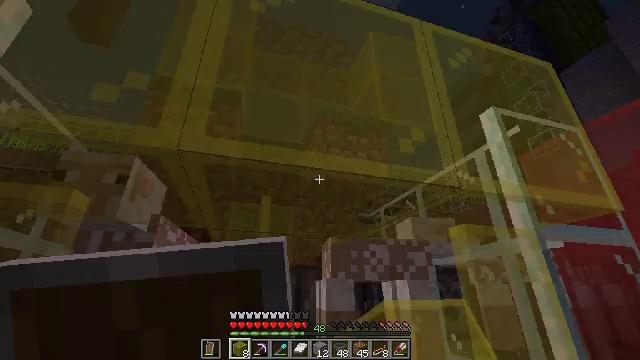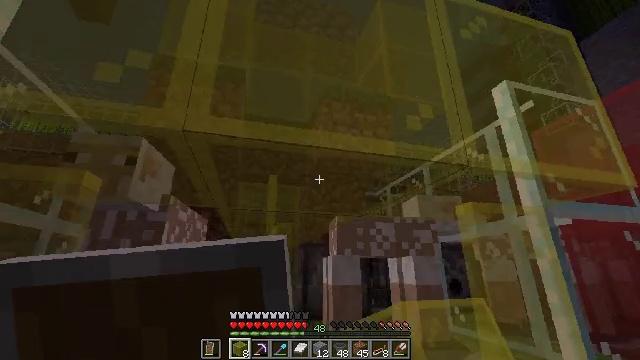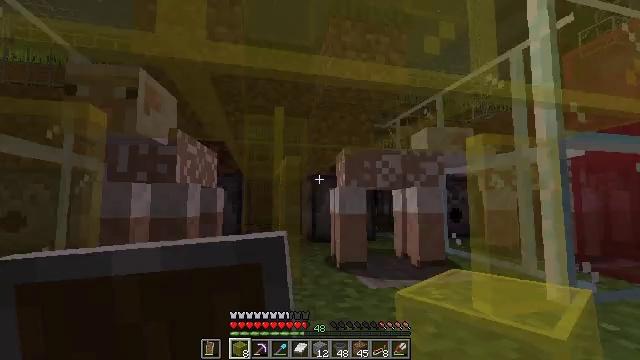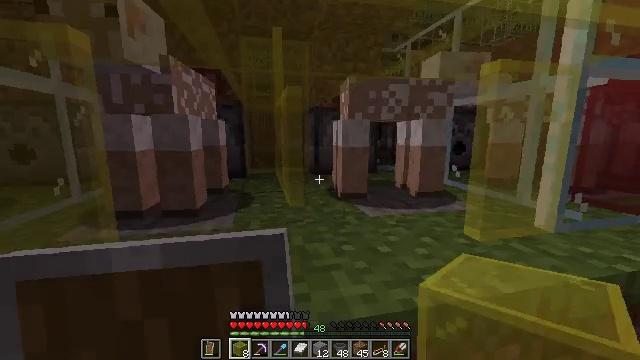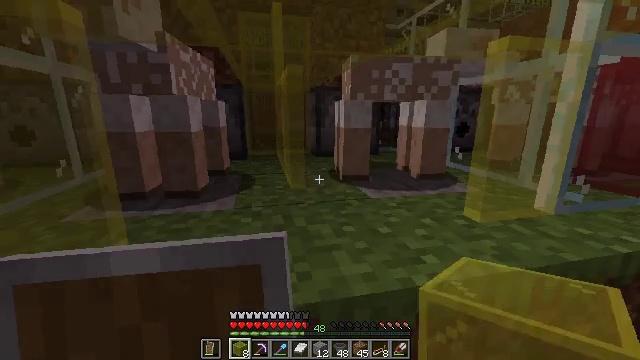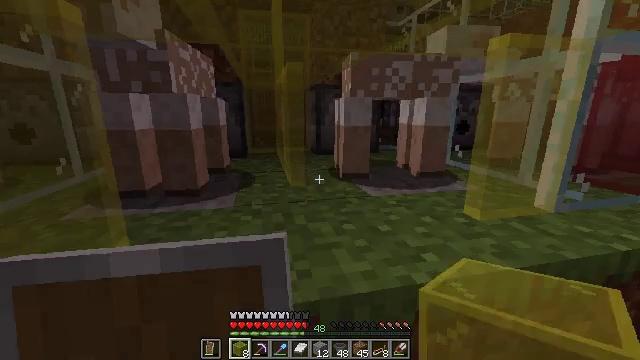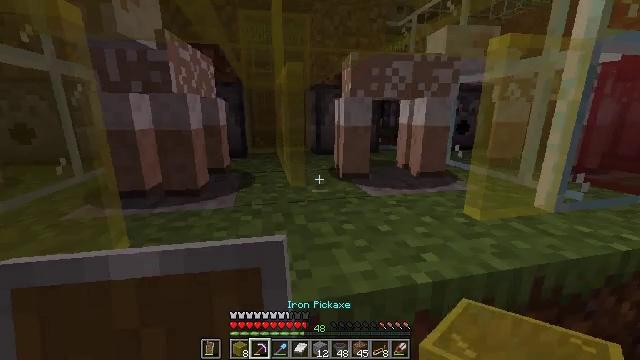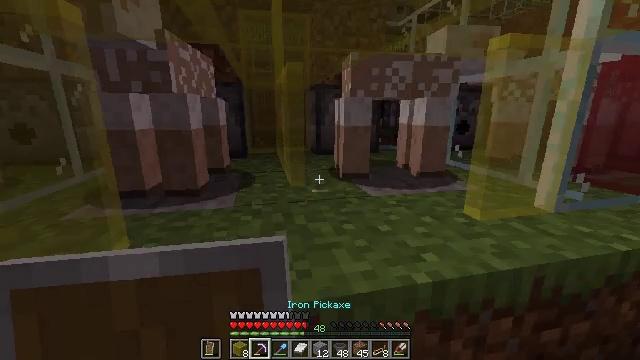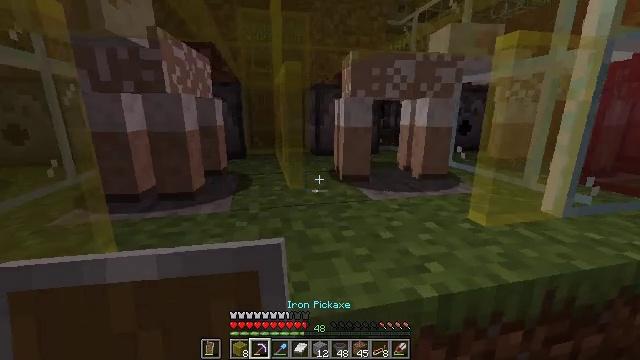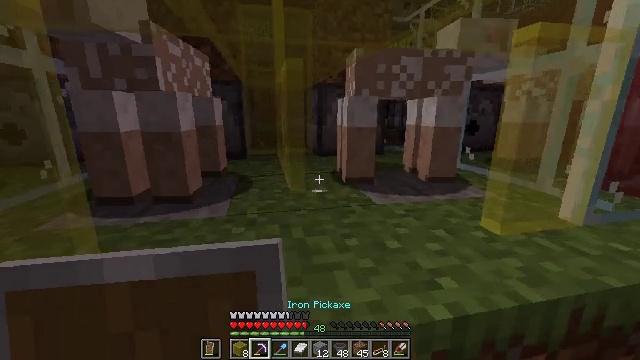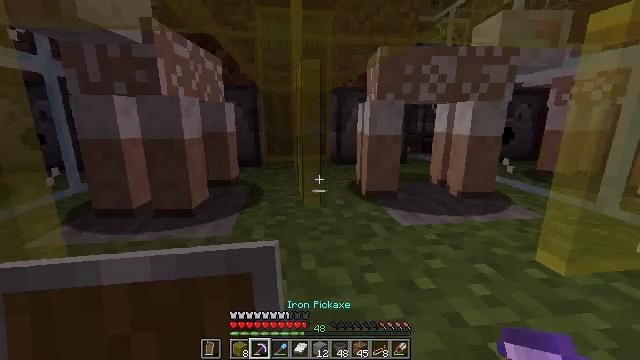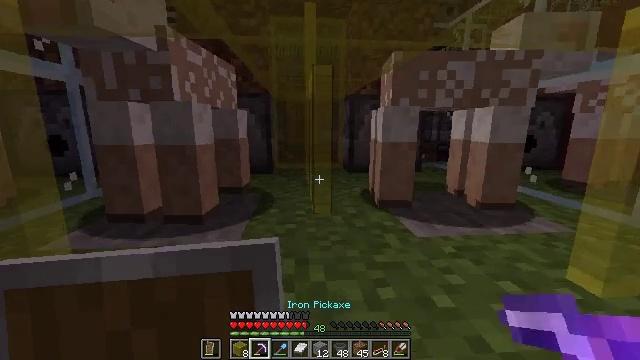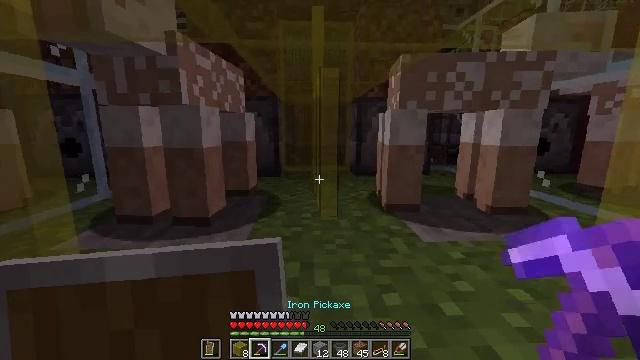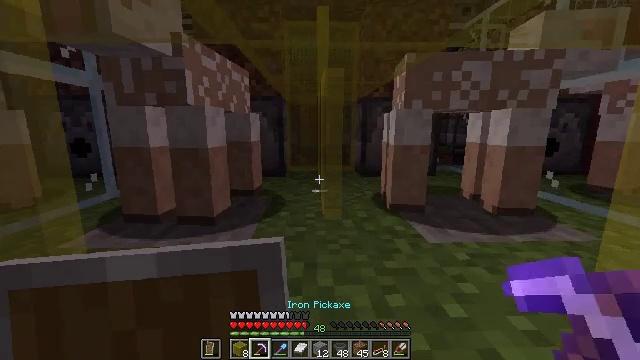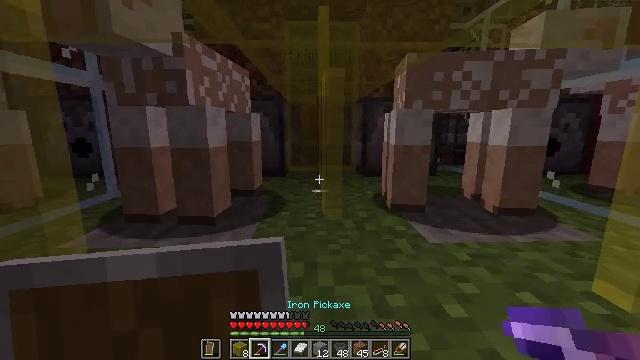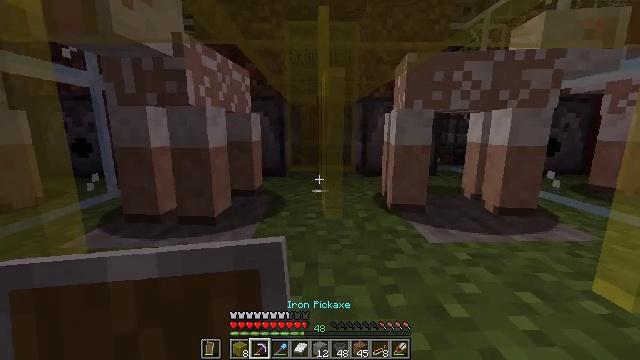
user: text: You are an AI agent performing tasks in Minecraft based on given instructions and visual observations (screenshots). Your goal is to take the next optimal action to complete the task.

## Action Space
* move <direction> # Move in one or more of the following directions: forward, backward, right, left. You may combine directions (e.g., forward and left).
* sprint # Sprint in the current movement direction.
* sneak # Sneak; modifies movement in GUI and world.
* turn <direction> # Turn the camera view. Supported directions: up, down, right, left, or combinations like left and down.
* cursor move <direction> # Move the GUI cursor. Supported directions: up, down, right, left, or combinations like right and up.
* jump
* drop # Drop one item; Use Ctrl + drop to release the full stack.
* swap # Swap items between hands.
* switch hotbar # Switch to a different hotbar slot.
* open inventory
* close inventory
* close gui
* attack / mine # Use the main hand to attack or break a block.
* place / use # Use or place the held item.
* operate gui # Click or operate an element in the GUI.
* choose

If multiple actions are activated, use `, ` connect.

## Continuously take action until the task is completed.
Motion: motion action
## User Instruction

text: Mine the yellow stained glass pane to remove it.
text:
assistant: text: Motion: turn left and down
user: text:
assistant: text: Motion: turn left and down
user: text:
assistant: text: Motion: turn down
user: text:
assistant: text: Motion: turn down
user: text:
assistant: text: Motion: no_op
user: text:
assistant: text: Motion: no_op
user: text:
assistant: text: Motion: no_op
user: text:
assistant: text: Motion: move forward
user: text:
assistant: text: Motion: move forward
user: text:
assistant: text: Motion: move forward, turn left and up
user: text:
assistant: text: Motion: move forward, turn left and up
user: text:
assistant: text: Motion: turn left
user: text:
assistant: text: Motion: turn left
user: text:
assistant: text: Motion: no_op
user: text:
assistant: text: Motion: no_op
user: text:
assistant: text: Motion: turn right
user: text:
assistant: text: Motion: no_op
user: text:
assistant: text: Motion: no_op
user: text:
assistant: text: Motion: attack / mine
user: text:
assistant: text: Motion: attack / mine
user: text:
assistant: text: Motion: attack / mine
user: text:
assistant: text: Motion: attack / mine
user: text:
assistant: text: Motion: attack / mine
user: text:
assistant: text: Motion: attack / mine
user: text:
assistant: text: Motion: attack / mine
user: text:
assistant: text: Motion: attack / mine
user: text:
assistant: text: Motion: attack / mine
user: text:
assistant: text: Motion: attack / mine
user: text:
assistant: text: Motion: attack / mine
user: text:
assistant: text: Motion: attack / mine